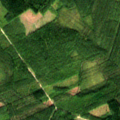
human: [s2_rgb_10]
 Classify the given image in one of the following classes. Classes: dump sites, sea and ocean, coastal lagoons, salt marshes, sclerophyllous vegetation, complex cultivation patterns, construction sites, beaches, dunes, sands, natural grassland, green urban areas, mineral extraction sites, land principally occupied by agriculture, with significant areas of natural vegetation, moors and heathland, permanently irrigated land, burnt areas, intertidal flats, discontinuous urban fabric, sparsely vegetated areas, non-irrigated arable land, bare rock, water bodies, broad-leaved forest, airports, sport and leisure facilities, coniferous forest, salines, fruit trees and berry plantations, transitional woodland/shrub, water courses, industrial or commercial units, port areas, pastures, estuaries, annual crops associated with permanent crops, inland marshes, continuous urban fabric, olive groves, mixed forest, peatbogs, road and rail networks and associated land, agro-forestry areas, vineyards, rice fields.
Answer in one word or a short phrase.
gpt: coniferous forest, mixed forest